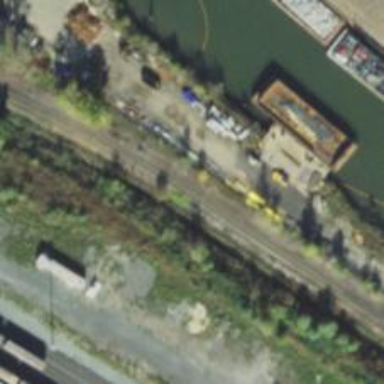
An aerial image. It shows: Railway yard used for servicing trains.